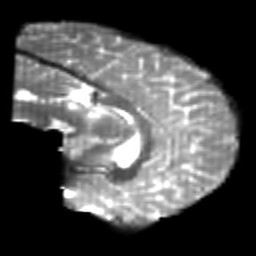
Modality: T2w
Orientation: sagittal
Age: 24
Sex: male
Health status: healthy
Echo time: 0.074 s